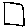
Label: square